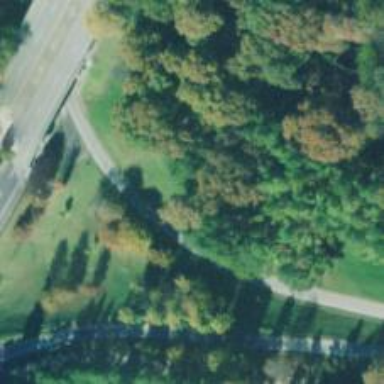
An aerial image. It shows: Expressway trunk link with asphalt surface.